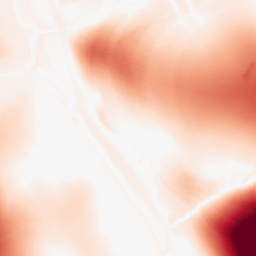
Category: morphological
Decomposition family: morphological
Decomposition parameters: operation: opening
size: 100
Upsampling method: sinc_hamming
Upsampling parameters: scale: 4
kernel_size: 16
Upsampling scale: 4